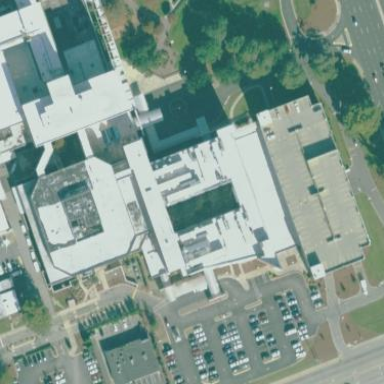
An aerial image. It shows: Hospital building.